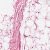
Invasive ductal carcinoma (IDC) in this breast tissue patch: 0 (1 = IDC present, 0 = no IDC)